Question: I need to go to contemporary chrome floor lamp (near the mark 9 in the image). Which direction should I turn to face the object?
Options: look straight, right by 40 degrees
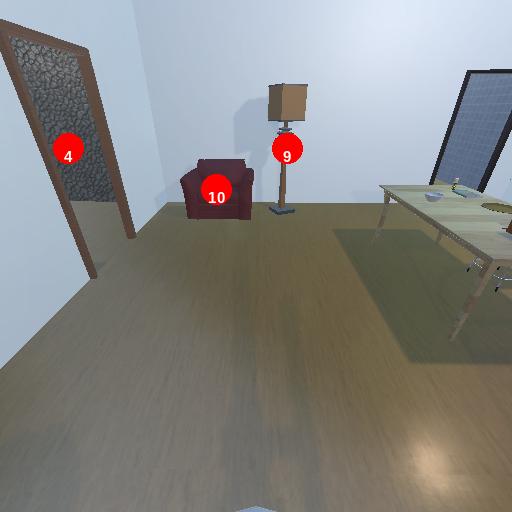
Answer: look straight